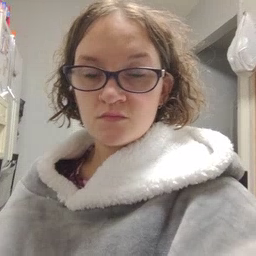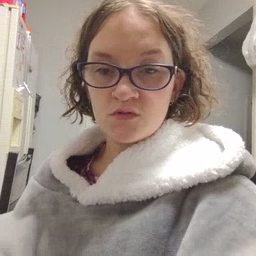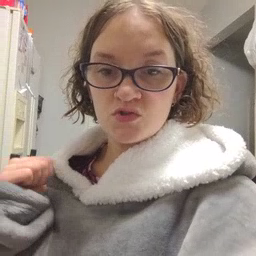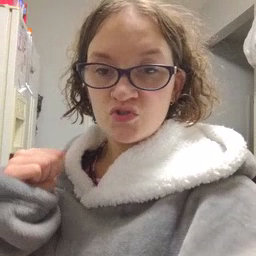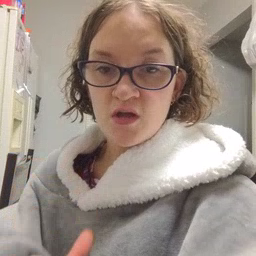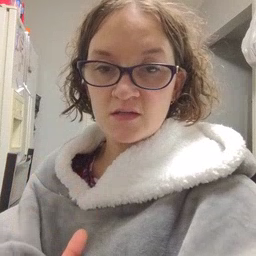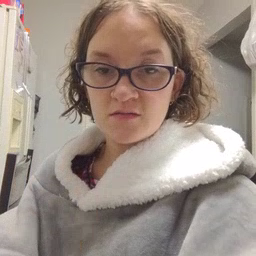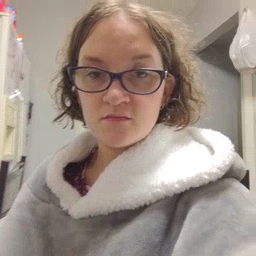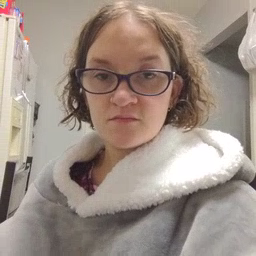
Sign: jacket